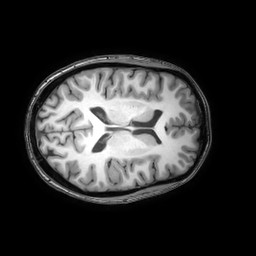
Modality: T1w
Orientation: axial
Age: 23
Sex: female
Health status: healthy
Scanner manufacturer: philips
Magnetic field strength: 3 T
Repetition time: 0.0079 s
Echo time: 0.0035 s